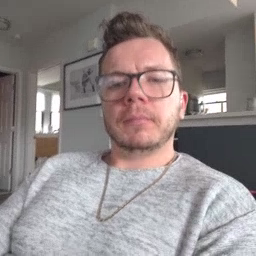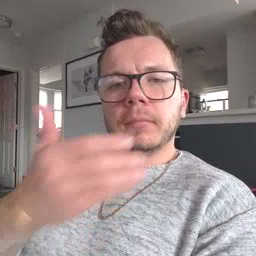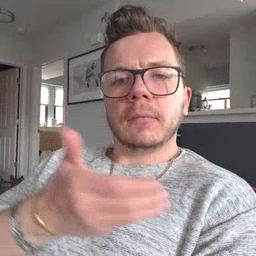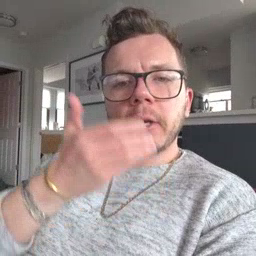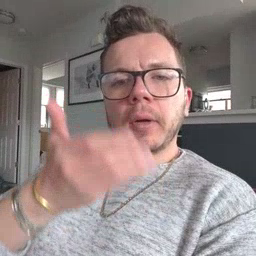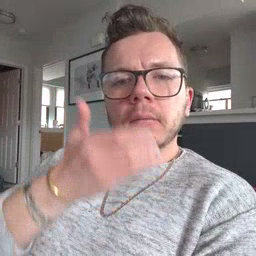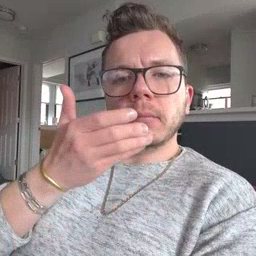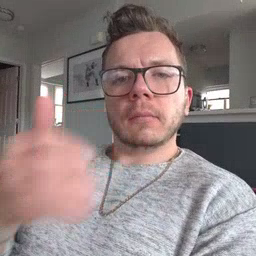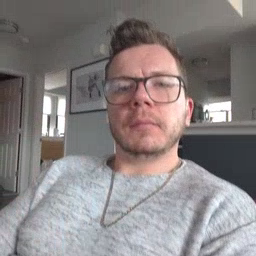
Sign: cereal